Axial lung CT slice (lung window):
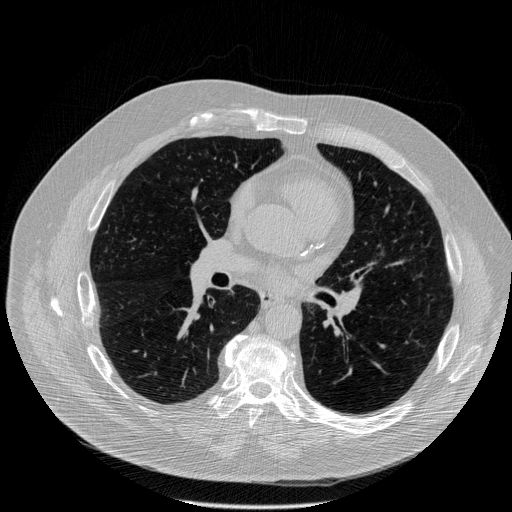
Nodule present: no